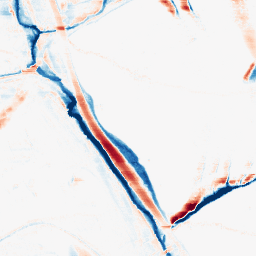
Category: morphological
Decomposition family: morphological_rect
Decomposition parameters: operation: average
width: 20
height: 5
Upsampling method: lanczos
Upsampling parameters: scale: 4
Upsampling scale: 4